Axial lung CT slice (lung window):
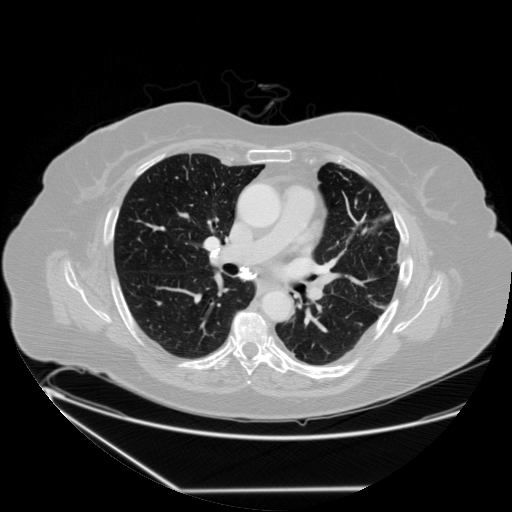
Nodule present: no